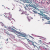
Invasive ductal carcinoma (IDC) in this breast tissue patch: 0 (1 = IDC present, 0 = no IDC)